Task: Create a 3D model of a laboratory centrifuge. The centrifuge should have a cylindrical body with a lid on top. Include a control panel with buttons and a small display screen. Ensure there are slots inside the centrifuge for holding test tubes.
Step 521:
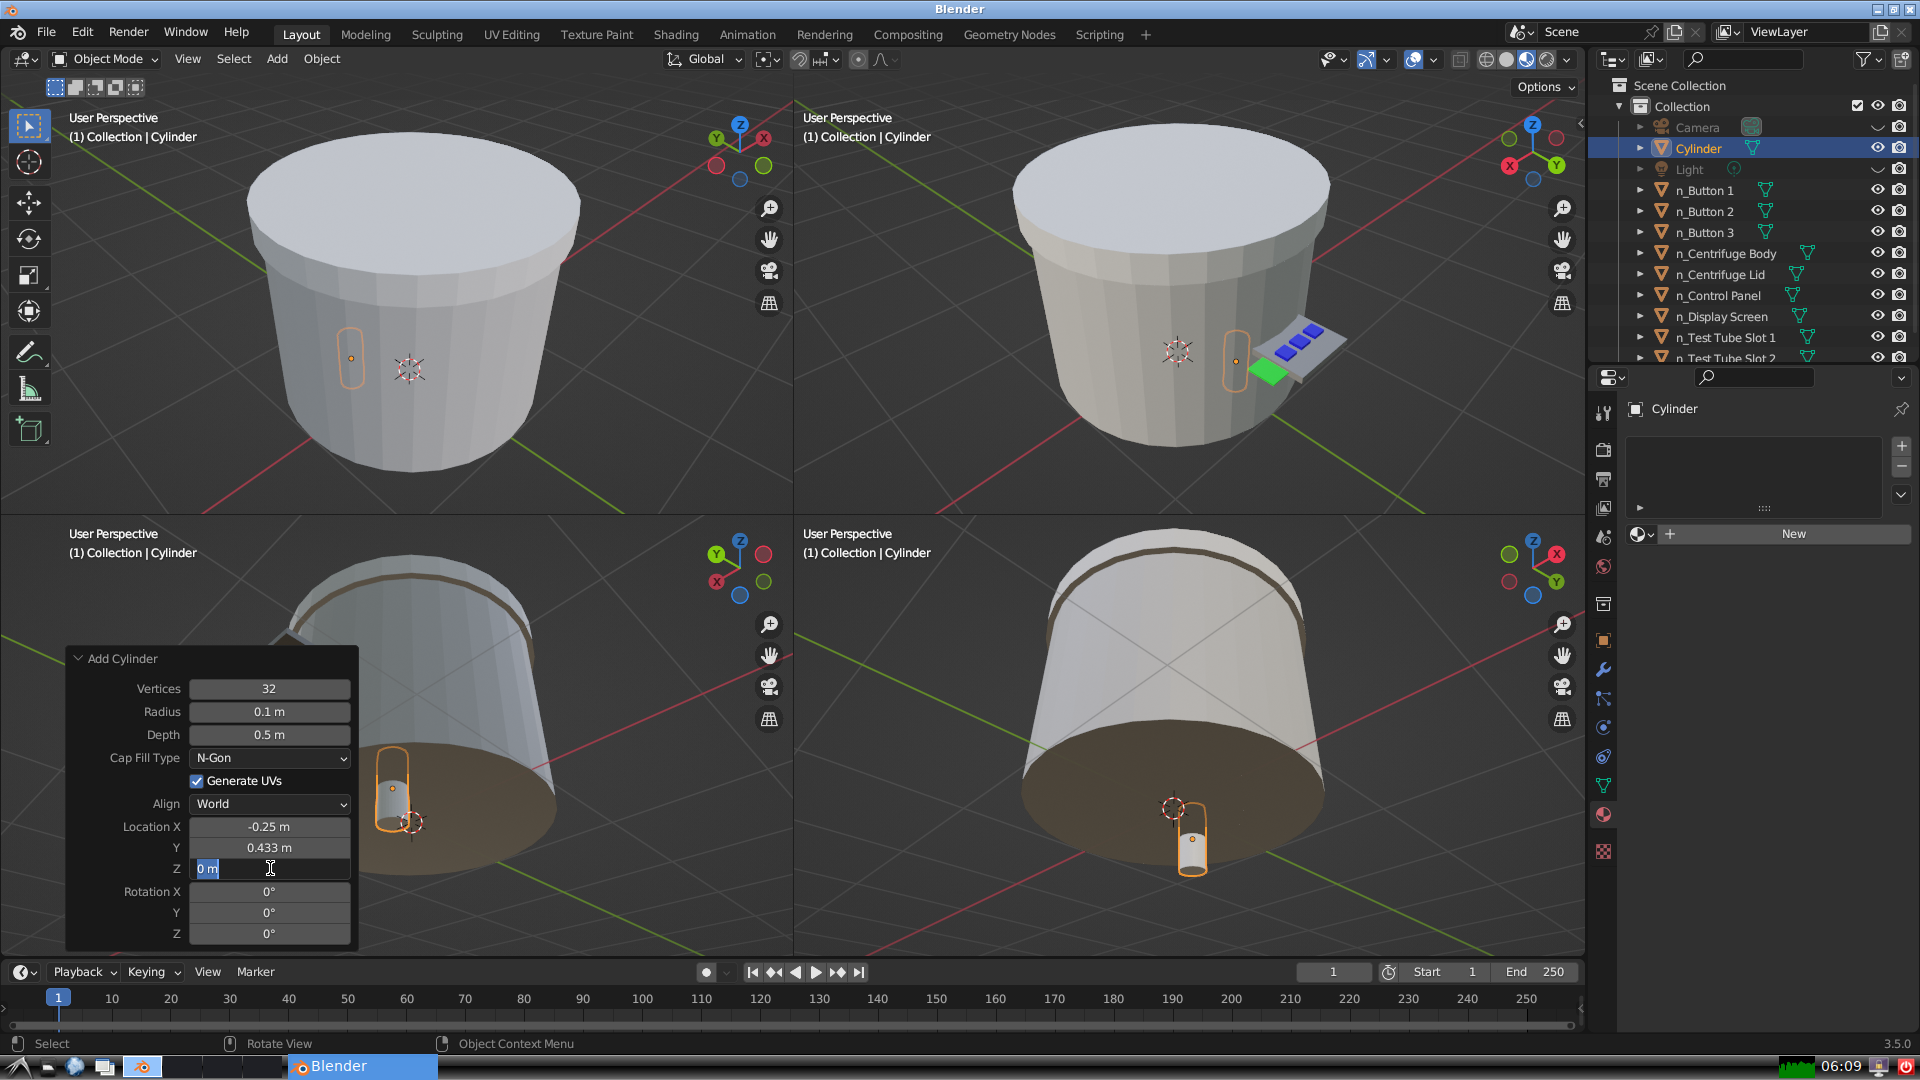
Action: input_text: 0.25